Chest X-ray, PA view. Patient: 47 years old, sex F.
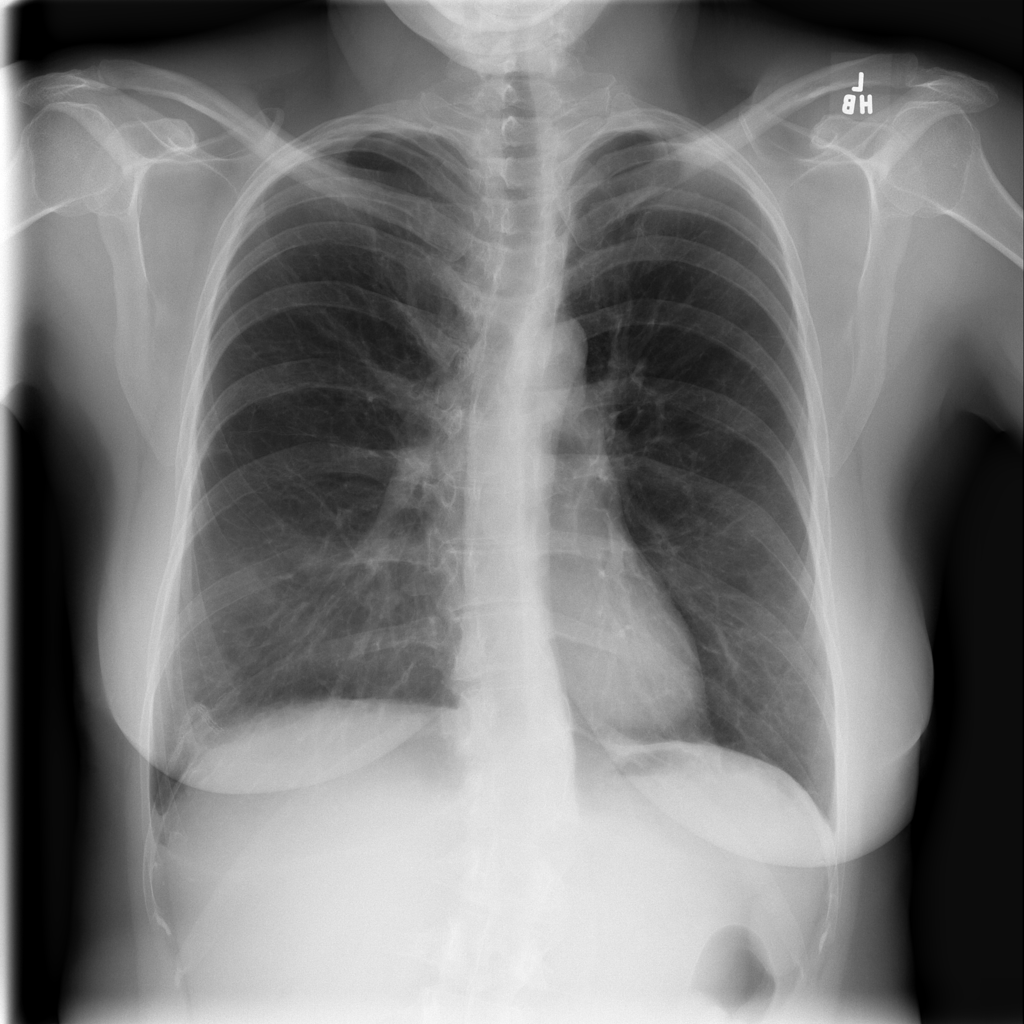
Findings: No Finding